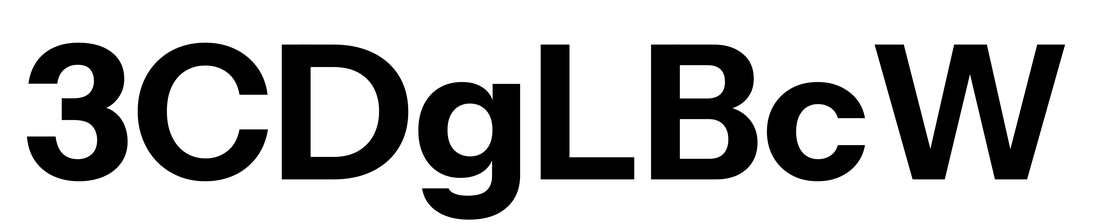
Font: InstrumentSans_Bold